Question: I am new to Sitefinity. We are trying to create some custom master pages in which we need to include some javascript files. so we have created a project as below:

In the Default.Master we are trying to add .js file as below. But it is not working
'''
<%@ Master Language="C#" %>
<!DOCTYPE HTML PUBLIC "-//W3C//DTD XHTML 1.0 Transitional//EN" "http://www.w3.org/TR/xhtml1/DTD/xhtml1-transitional.dtd">
<html xmlns="http://www.w3.org/1999/xhtml">
<head id="Head1" runat="server">
<title></title>
<meta http-equiv="content-type" content="text/html; charset=utf-8" />
<script src="../Scripts/jquery-1.9.1.min.js" type="text/javascript"></script>
<script src="~/Scripts/jquery-1.9.1.min.js" type="text/javascript"></script>
<script src="/Scripts/jquery-1.9.1.min.js" type="text/javascript"></script>
</head>
'''
When I view source of html page it adds the reference as below
'''
<script src="../jquery-1.9.1.min.js" type="text/javascript"></script>
<script src="core.min.js" type="text/javascript"></script>
<script src="~/jquery-1.9.1.min.js" type="text/javascript"></script>
'''
But none of that working.
I even put .js files in theme (Global folder) even that is not working.
Cheers
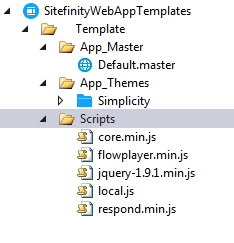
Answer: With Sitefinity project, I think you need to follow the structure rule, below is the sample:

After change the Structure, you can load Js or Css in master page like that:
Ex 1: load Js
'''
<script src="/Sitefinity/WebSiteTemplates/SunwayTemplate/JS/modernizr-2.7.1.min.js"></script>
'''
Ex 2:load Css
'''
<link href="/Sitefinity/WebSiteTemplates/SunwayTemplate/App_Themes/SunwayTheme/Global/style.css" rel="stylesheet">
'''
You can read more information about the Sitefinity Structure in:
<URL>